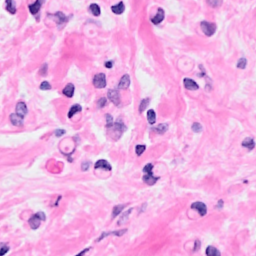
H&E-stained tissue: Breast